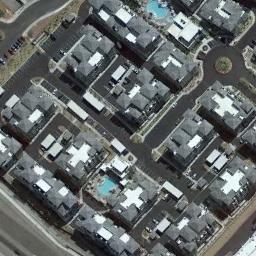
Label: residential